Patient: sex F, age 58
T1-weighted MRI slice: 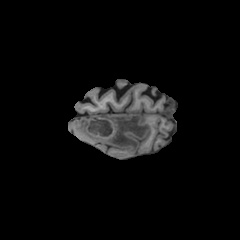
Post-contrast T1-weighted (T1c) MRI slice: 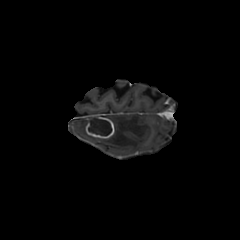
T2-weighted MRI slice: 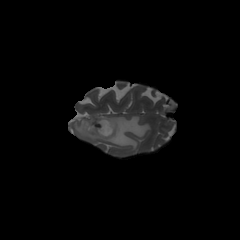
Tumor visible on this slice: yes
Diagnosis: Glioblastoma, IDH-wildtype
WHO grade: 4